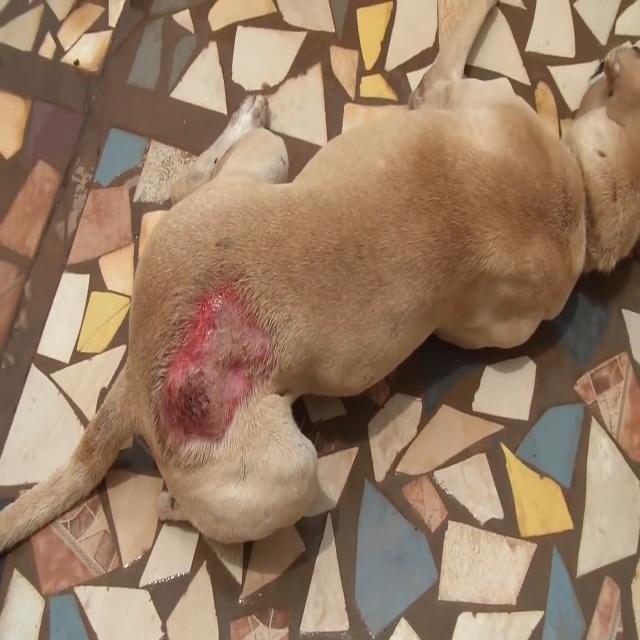
Canine dermatitis — inflammation of the skin presenting with erythema, pruritus, papules, and excoriation. May be allergic, contact, or atopic in origin.